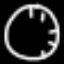
Label: clock